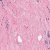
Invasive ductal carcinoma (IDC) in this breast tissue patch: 0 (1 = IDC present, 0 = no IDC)